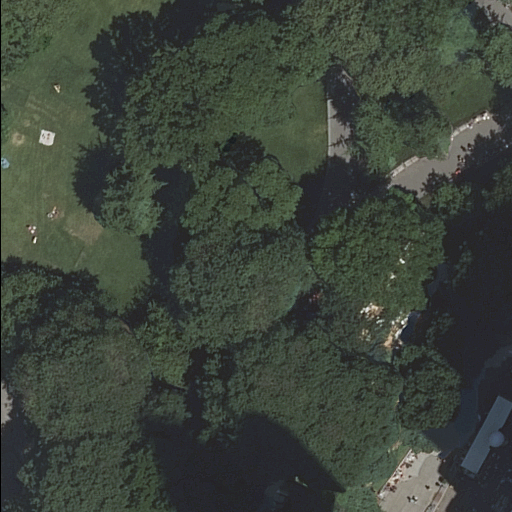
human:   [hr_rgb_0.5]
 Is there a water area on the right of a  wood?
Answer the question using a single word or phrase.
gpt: no

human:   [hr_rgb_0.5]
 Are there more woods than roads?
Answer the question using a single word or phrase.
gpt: no

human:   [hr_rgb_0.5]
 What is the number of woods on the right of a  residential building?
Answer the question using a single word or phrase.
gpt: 0

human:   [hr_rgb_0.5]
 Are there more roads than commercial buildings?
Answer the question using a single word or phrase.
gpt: yes

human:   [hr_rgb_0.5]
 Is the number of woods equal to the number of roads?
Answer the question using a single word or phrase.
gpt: no

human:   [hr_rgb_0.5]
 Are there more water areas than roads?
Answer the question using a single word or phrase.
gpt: no

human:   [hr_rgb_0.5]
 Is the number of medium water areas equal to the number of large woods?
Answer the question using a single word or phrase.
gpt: no

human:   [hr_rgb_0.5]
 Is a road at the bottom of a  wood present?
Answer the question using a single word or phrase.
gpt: yes

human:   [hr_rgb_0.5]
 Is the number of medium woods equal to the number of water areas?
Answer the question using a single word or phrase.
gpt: yes

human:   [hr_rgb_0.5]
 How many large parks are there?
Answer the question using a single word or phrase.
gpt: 1

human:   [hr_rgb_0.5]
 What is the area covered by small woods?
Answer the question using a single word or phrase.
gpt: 0m2

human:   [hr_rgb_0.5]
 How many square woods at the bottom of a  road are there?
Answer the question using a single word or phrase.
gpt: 0

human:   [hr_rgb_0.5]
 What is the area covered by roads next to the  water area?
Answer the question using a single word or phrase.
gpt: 0m2

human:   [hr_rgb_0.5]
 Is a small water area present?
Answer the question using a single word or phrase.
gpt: yes

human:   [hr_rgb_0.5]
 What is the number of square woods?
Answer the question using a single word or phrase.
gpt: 0

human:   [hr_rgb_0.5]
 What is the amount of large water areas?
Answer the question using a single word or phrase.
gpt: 0

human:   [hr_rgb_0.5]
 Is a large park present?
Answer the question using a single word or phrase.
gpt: yes

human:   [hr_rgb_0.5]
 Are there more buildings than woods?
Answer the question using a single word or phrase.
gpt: no

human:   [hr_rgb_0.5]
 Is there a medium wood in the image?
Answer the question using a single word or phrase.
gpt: yes

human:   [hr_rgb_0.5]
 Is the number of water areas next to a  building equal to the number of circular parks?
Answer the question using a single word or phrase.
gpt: yes

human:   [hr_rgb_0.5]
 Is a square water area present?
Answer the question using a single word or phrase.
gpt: no

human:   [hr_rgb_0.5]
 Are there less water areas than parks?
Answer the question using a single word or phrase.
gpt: no

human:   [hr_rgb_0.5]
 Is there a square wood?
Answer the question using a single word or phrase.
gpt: no

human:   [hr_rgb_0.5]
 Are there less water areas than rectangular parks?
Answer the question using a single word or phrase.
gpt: no

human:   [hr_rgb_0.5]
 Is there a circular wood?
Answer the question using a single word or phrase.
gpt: no

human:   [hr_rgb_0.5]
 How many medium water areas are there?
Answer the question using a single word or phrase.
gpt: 0

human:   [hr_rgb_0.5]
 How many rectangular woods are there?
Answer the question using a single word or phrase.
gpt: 0

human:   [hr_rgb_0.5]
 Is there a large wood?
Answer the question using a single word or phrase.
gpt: yes

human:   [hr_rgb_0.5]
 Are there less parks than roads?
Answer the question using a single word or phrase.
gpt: yes

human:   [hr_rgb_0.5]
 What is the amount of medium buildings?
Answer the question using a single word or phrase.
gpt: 0

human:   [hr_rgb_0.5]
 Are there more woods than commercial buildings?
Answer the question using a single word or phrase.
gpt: yes

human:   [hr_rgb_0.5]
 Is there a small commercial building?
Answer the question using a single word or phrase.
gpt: no

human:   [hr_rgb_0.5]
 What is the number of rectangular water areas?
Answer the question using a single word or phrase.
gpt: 0

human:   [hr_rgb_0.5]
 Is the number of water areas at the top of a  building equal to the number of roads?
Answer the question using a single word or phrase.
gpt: no

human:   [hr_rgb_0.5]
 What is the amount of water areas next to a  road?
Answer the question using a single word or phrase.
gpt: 1

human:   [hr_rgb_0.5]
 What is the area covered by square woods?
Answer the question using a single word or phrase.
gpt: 0m2